Question: I need to mimic the behavior of the targeting selection screen, just make it simpler, limiting the choice to few languages and a few hundred cities, see the picture of the original screen below. I tried calling
'''
curl -G -d 'targeting_spec="{"geo_locations":{"countries":["BE"],"zips":[{"key":"BE:1000"}],"locales":[{"key":"1003"}]}}' -d 'access_token=TOKEN' '''
<URL>
but I get the message
'''
{
"error": {
"message": "The entity backed by id ENTITY_ID cannot be seen by the viewer with (ViewerID 0, AccountID 0): DENY_RULE:InlinePrivacyPolicy:AlwaysDenyRule:4 (EntID: ENTITY_ID)",
"type": "OAuthException",
"code": 1
}
}
'''
Should I ask for more permissions from Facebook? And how? I am just trying to build a simple website app.

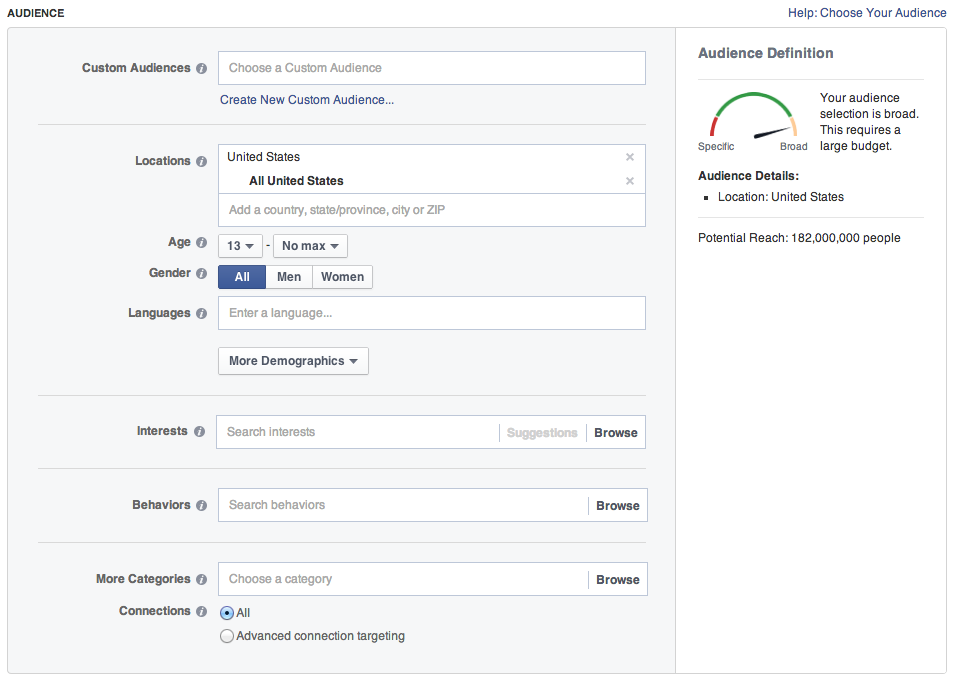
Answer: You need to have ads management scope added to your access token and as I take it you are in development mode you need to ensure that the ad account that you are sending requests for is on your account list
<URL>
Your curl command should be as follows:
- You don't need countries and zips as part of geolocations as they overlap
- locales is not part of geo_locations and is not an array of key/value pairs - it is an array of ints.
'''
curl -G -d 'targeting_spec={"geo_locations":{"zips":[{"key":"BE:1000"}]},"locales":[1003]}' -d 'access_token=[access_token]' https://graph.facebook.com/v2.3/[account_id]/reachestimate
'''